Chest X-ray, AP view. Patient: 60 years old, sex M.
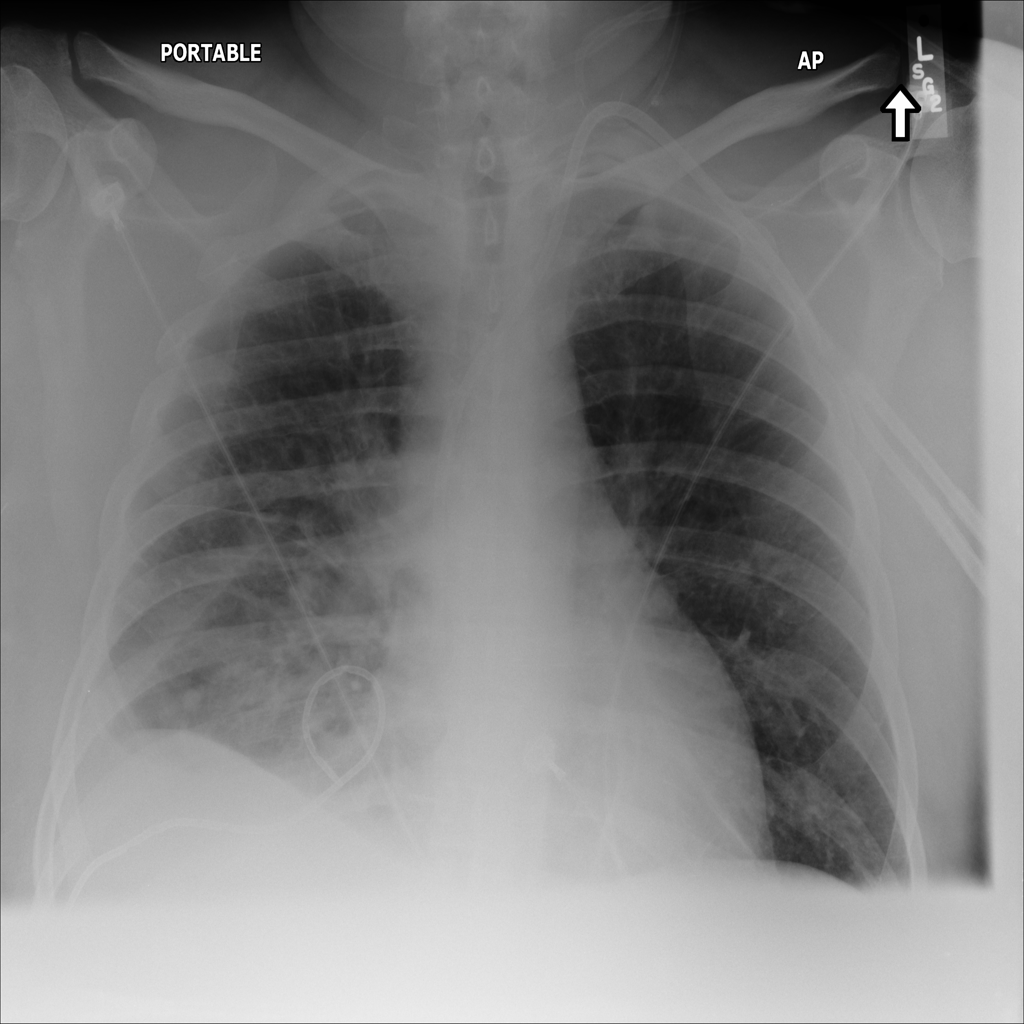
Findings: Atelectasis, Effusion, Infiltration